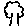
Label: tree